Field crop: maize
Growth stage: 1
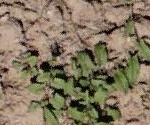
Species: convolvulus